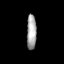
Tissue: prostate
Cell type: T cells
Senescence score: 0.7176
Nuclear area (px): 329
Mean DAPI intensity: 167.17